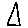
Label: triangle